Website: crate-barrel
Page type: gifting
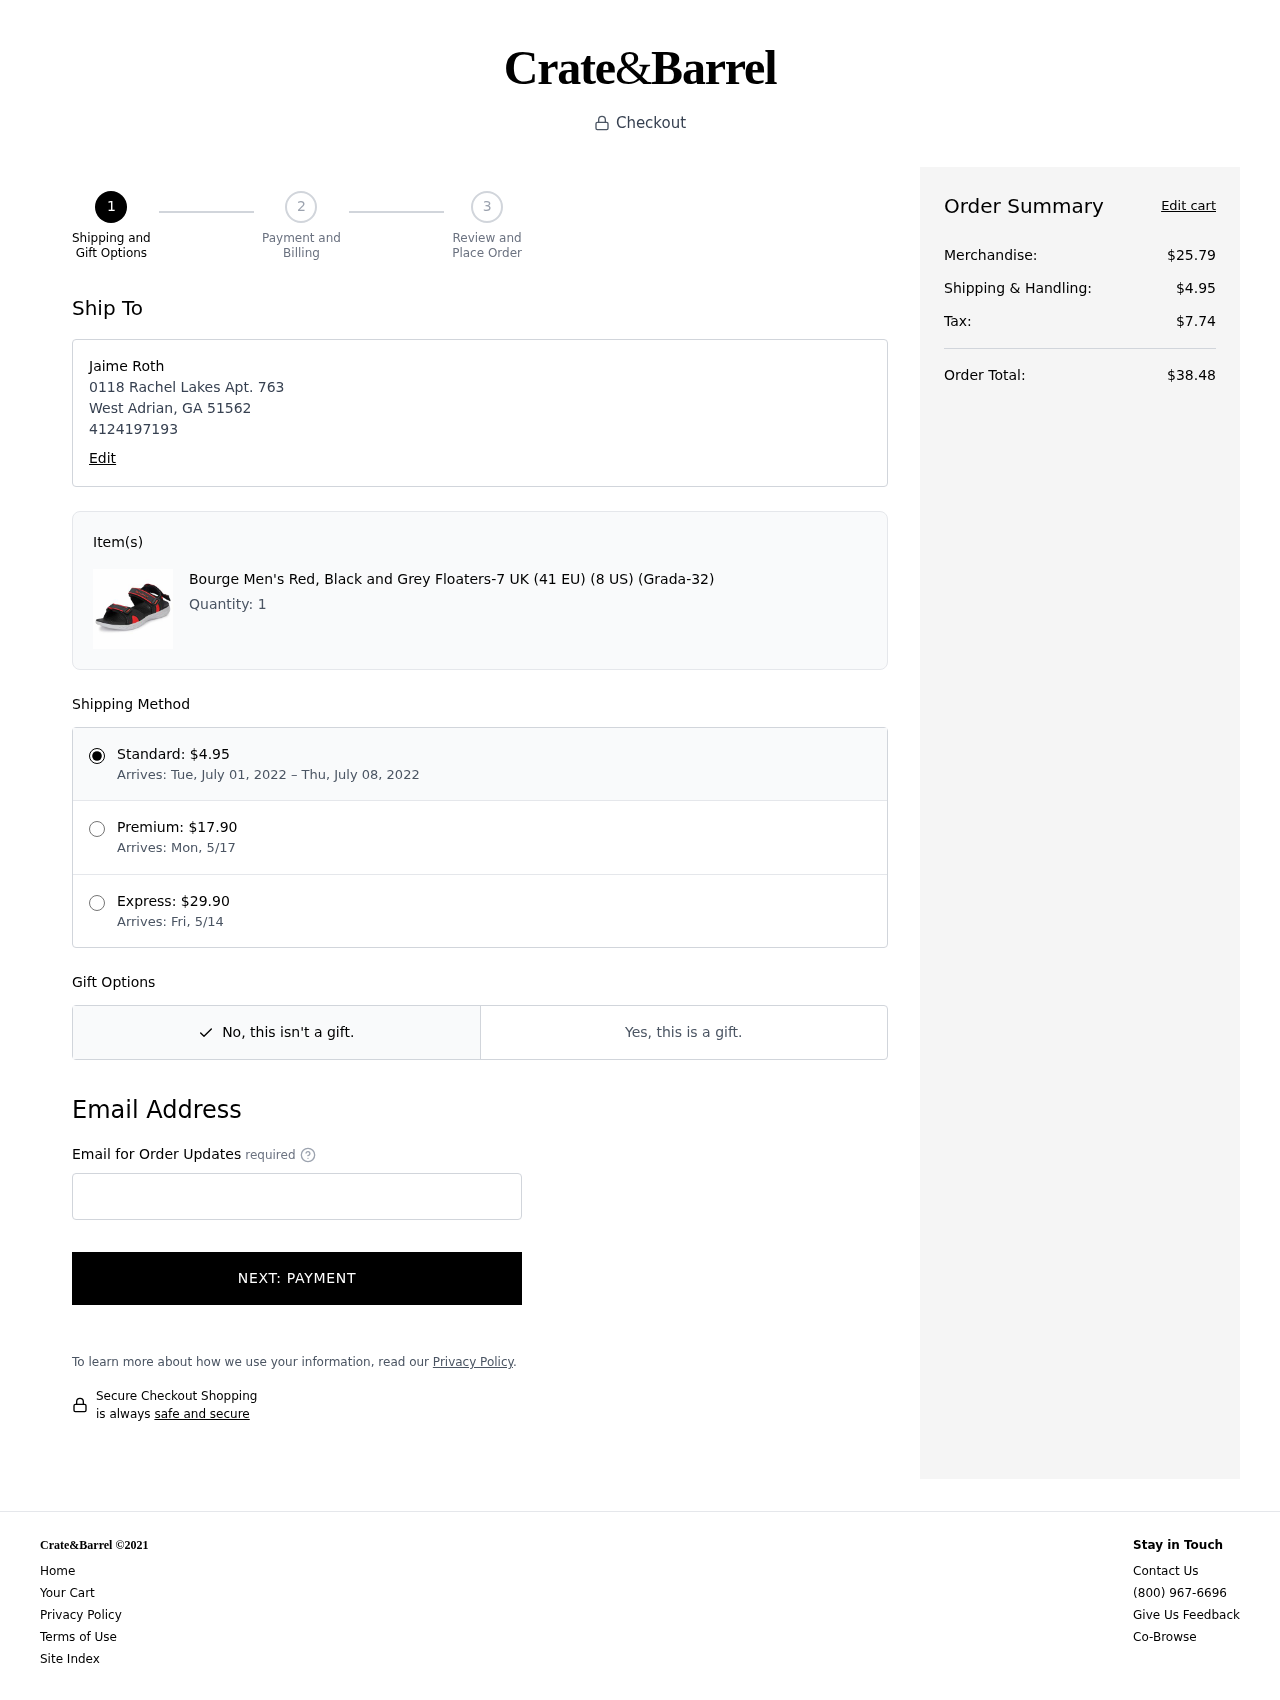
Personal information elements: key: PII_CITY
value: West Adrian
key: PII_FULLNAME
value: Jaime Roth
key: PII_PHONE
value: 4124197193
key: PII_POSTCODE
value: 51562
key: PII_STATE_ABBR
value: GA
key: PII_STREET
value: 0118 Rachel Lakes Apt. 763
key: PII_EMAIL
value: jaime.roth@hotmail.com
Product elements: key: PRODUCT1_NAME
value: Bourge Men's Red, Black and Grey Floaters-7 UK (41 EU) (8 US) (Grada-32)
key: PRODUCT1_QUANTITY
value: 1
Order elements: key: ORDER_SHIPPING_DATE
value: July 01, 2022
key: ORDER_DELIVERY_DATE
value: July 08, 2022
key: ORDER_SUBTOTAL
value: $25.79
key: ORDER_SHIPPING_COST
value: $4.95
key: ORDER_TAX
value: $7.74
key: ORDER_TOTAL
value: $38.48